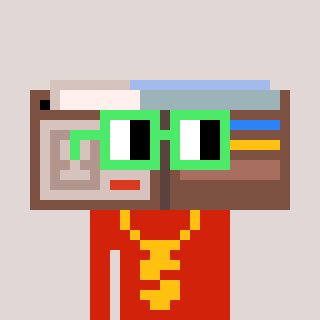
a pixel art character with square light green glasses, a wallet-shaped head and a red-colored body on a warm background